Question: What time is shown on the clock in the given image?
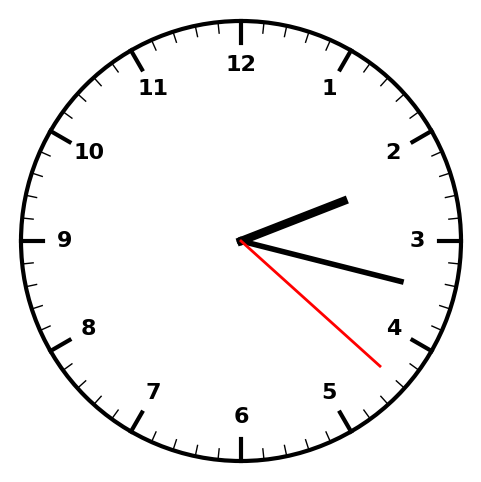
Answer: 02:17:22